Question: I noticed that the SelectedItems Property of the XamDataGrid is empty when I click on a cell that is editable.
If it is not editable the SelectedItems Collection reflects the visual indication of selected records in the Grid.
Is this a bug? Is there a workaround to get the selectedItems when they were selected by clicking on the editable cell?
Here is a simple example to reflect this behaviour:
xaml:
'''
<Grid>
<Grid.ColumnDefinitions>
<ColumnDefinition></ColumnDefinition>
<ColumnDefinition></ColumnDefinition>
</Grid.ColumnDefinitions>
<TextBox Name="TextBox1"></TextBox>
<DataPresenter:XamDataGrid Grid.Column="1" Name="XamDataGrid" >
<DataPresenter:XamDataGrid.FieldLayouts>
<DataPresenter:FieldLayout>
<DataPresenter:Field Name="FirstName" />
<DataPresenter:Field Name="LastName" >
<DataPresenter:Field.Settings>
<DataPresenter:FieldSettings AllowEdit="False"/>
</DataPresenter:Field.Settings>
</DataPresenter:Field>
</DataPresenter:FieldLayout>
</DataPresenter:XamDataGrid.FieldLayouts>
</DataPresenter:XamDataGrid>
</Grid>
'''
Code:
'''
public partial class MainWindow : Window
{
public MainWindow()
{
InitializeComponent();
var persons = new List<Person>();
persons.Add(new Person(){FirstName = "Jim",LastName = "Miller"});
persons.Add(new Person(){FirstName = "James",LastName = "Bond"});
XamDataGrid.DataSource = persons;
XamDataGrid.SelectedItemsChanged += PrintNewSelection;
}
private void PrintNewSelection(object sender, SelectedItemsChangedEventArgs e)
{
foreach (ISelectableItem selectedItem in XamDataGrid.SelectedItems)
{
object item=null;
if (selectedItem is Cell)
{
item = (selectedItem as Cell).Record.DataItem;
}
else if (selectedItem is DataRecord)
{
item = (selectedItem as DataRecord).DataItem;
}
TextBox1.Text += item + "
";
}
}
}
internal class Person
{
public string FirstName { get; set; }
public string LastName { get; set; }
public override string ToString()
{
return FirstName + " " + LastName;
}
}
'''
If I click "Bond" "Miller" and then "James" I get the following:

Even though the "James Bond" Record is displayed as selected it is not in the SelectedItems Collection.
This is very irritating if you display additional information about the selected Record.
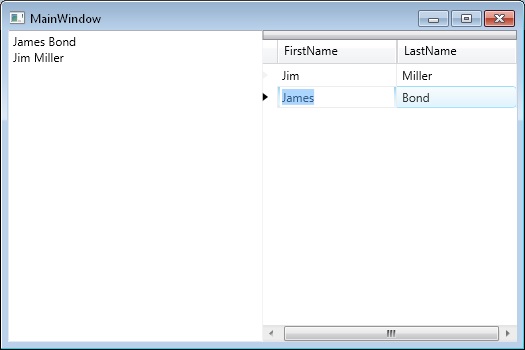
Answer: I asked the Infragistics support as well and their solution was to handle the EditModeStarting event for the Grid and set the IsSelected Property for the Cell to true:
'''
private void XamDataGrid_EditModeStarting_1(object sender, EditModeStartingEventArgs e)
{
e.Cell.IsSelected = true;
}
'''